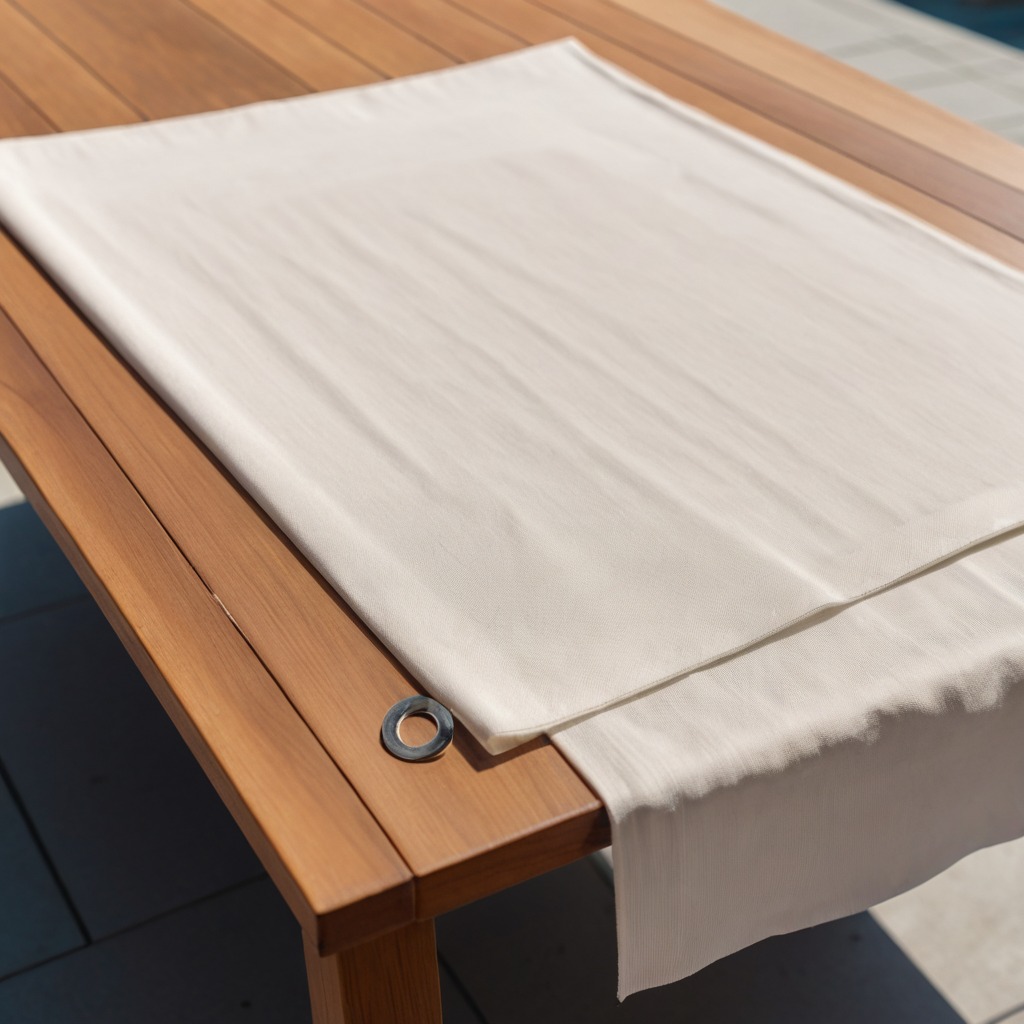
A flat metal washer lying on a wooden table in an outdoor workshop during daytime bright natural light soft shadows worn but beneath the cloth